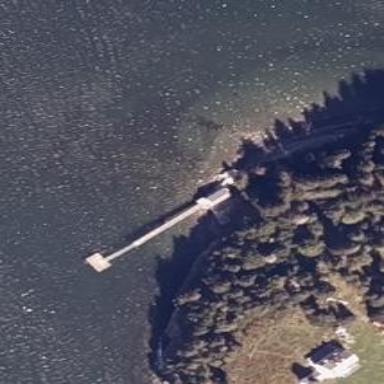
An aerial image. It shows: Pier with mooring facilities.